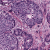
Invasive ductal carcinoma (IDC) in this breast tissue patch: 1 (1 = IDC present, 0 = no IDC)